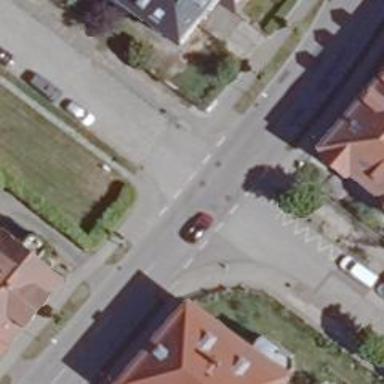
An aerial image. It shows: Smooth asphalt road in residential area.